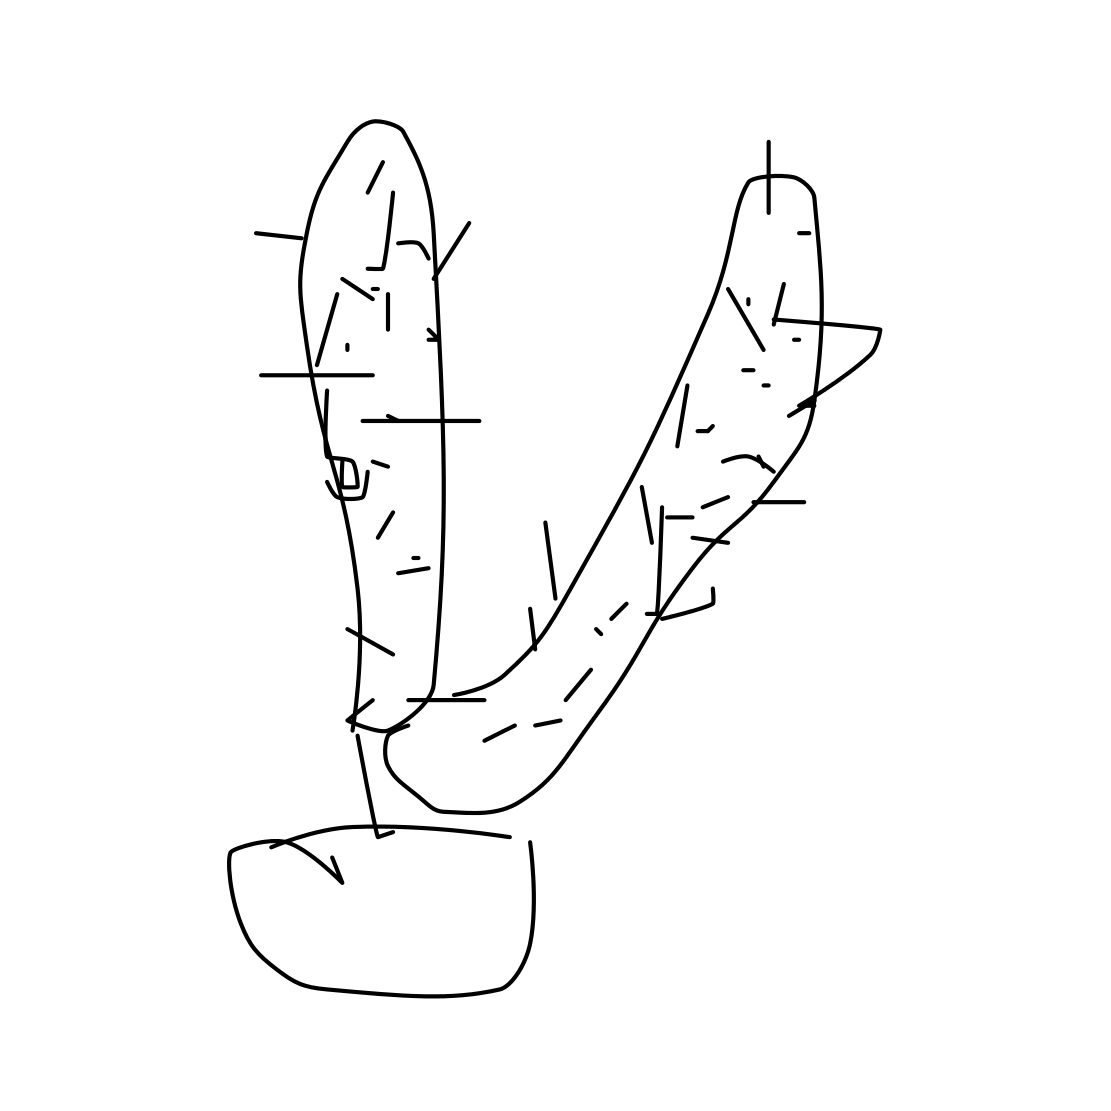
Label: cactus